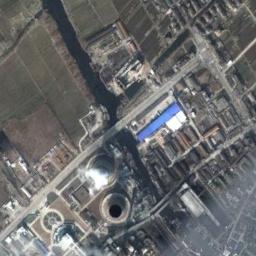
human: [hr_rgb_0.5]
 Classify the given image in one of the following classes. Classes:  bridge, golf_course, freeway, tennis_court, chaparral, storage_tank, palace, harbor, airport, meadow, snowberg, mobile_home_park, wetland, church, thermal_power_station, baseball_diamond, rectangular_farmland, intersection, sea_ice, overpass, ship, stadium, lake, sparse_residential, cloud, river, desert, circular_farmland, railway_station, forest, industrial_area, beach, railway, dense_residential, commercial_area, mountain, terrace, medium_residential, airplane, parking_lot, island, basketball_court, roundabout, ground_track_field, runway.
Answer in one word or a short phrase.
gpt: thermal_power_station